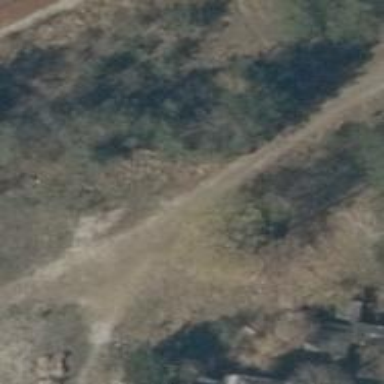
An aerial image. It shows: Abandoned railway yard.